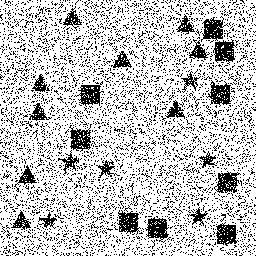
Squares: 9
Triangles: 9
Stars: 6
Total shapes: 24